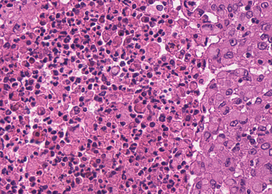
Tumor epithelial tissue: yes
Tumor-associated stroma tissue: yes
Normal tissue: no